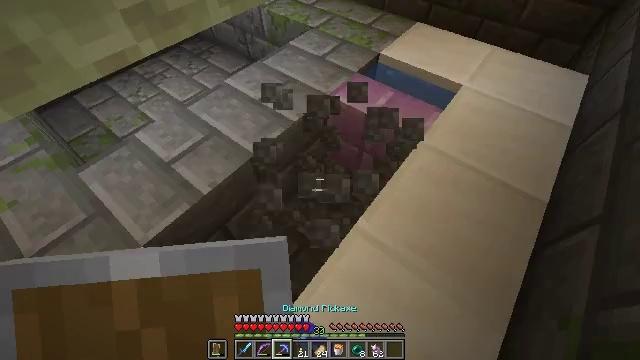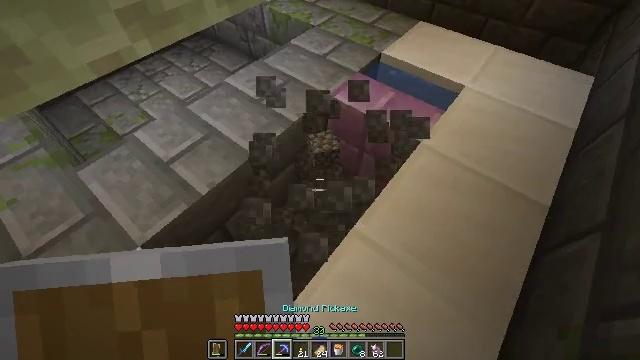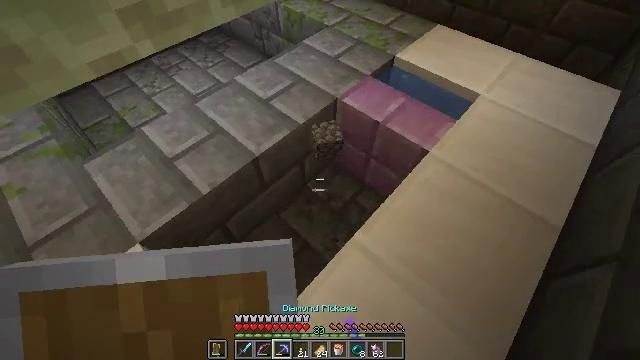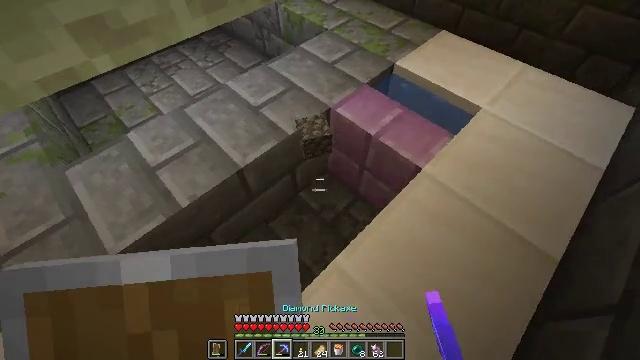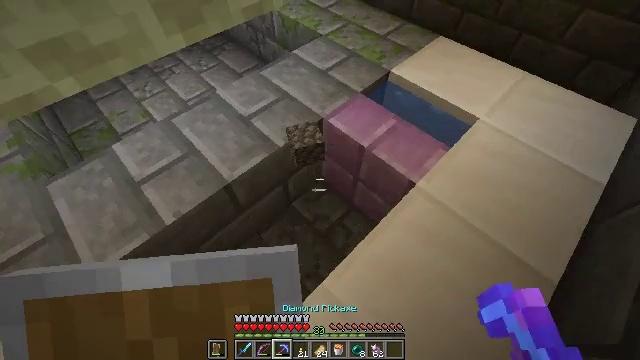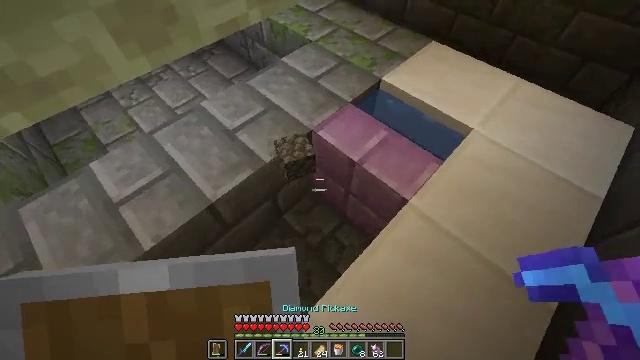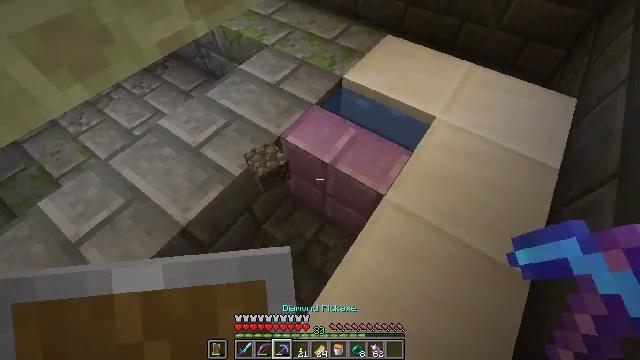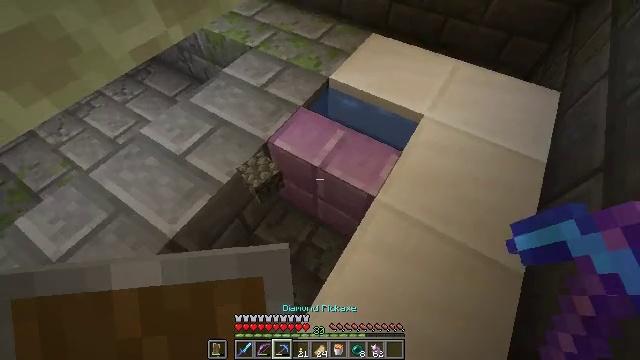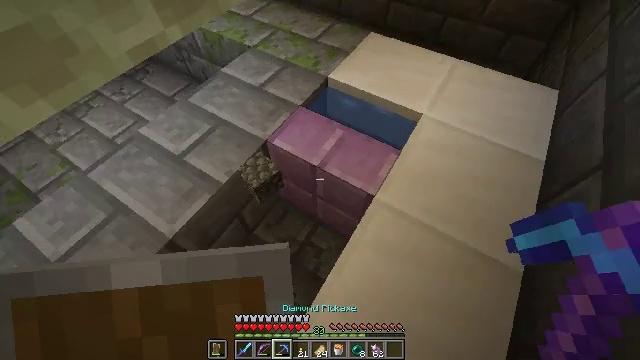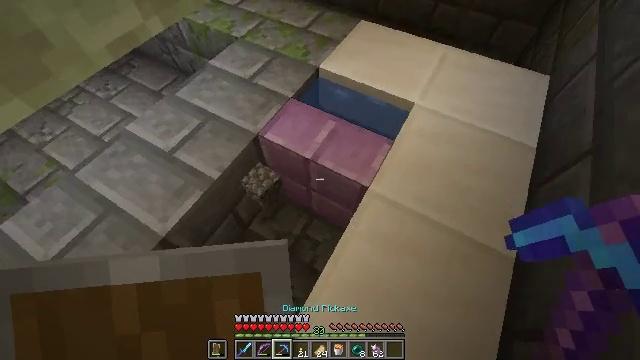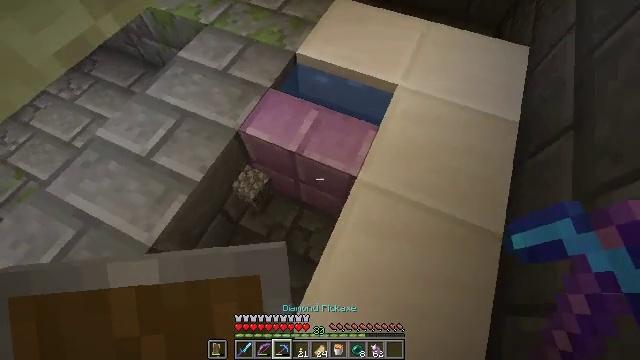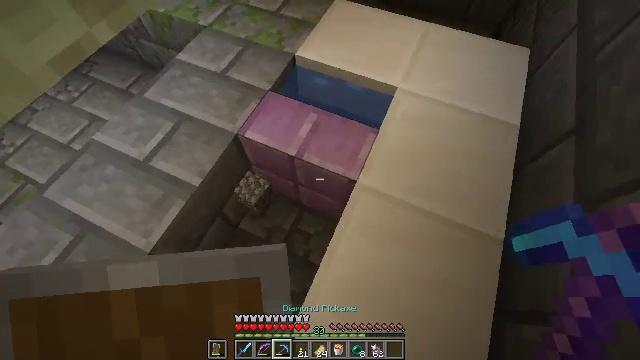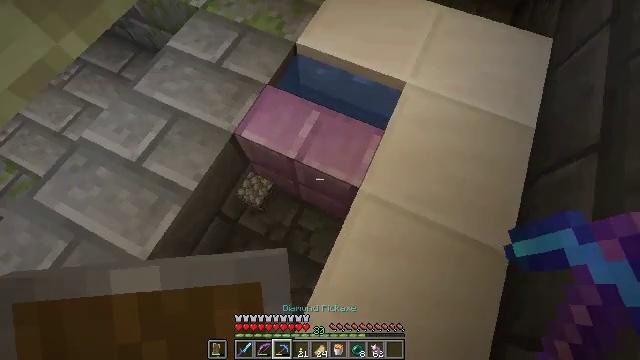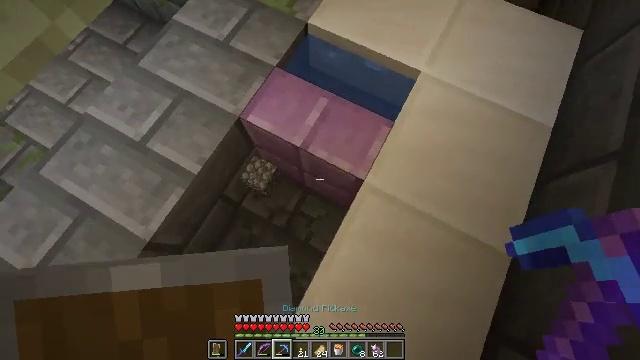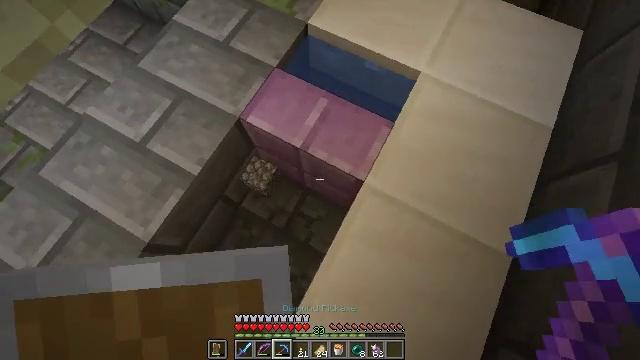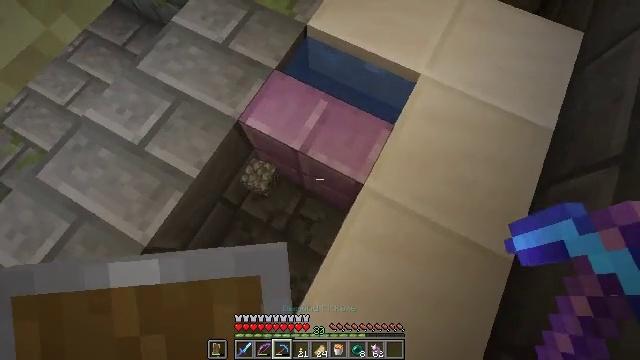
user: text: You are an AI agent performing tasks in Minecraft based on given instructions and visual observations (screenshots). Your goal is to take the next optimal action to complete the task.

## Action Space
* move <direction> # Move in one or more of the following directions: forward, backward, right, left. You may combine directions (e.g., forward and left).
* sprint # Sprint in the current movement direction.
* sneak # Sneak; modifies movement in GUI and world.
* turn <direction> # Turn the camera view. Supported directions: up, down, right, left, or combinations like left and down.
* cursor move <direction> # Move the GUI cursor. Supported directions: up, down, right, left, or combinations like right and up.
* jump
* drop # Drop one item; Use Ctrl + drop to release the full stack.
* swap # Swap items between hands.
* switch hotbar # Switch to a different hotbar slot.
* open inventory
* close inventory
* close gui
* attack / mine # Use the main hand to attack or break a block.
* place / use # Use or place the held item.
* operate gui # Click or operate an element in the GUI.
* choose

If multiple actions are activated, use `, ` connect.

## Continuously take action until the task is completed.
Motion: motion action
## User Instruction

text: Mine the purpur stairs.
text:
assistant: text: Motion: move forward and move right
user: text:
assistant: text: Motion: move forward and move right, turn left
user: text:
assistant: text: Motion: move forward and move right, turn left
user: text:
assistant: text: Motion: move forward
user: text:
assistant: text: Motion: turn right
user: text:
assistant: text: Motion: turn right
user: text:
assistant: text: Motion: turn right
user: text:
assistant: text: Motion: no_op
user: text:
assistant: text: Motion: turn right and down
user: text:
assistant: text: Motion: move forward, turn right and down
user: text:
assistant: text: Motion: move forward
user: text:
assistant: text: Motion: turn down
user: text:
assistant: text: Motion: turn left and down
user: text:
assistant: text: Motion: no_op
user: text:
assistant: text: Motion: no_op
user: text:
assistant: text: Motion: move left
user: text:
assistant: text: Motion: move left, turn right
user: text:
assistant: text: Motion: move forward and move left, turn right
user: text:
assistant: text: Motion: move forward and move left, turn right
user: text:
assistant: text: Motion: turn right
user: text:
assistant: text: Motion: turn right
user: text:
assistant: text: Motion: turn right and up
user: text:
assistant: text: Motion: turn right and up
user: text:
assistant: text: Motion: turn right and up
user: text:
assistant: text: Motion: move back, turn up
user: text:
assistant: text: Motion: move back, turn up
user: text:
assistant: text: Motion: turn up
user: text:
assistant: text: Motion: move back, turn up
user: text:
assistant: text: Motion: move back, turn up
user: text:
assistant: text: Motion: turn up